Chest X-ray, PA view. Patient: 54 years old, sex F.
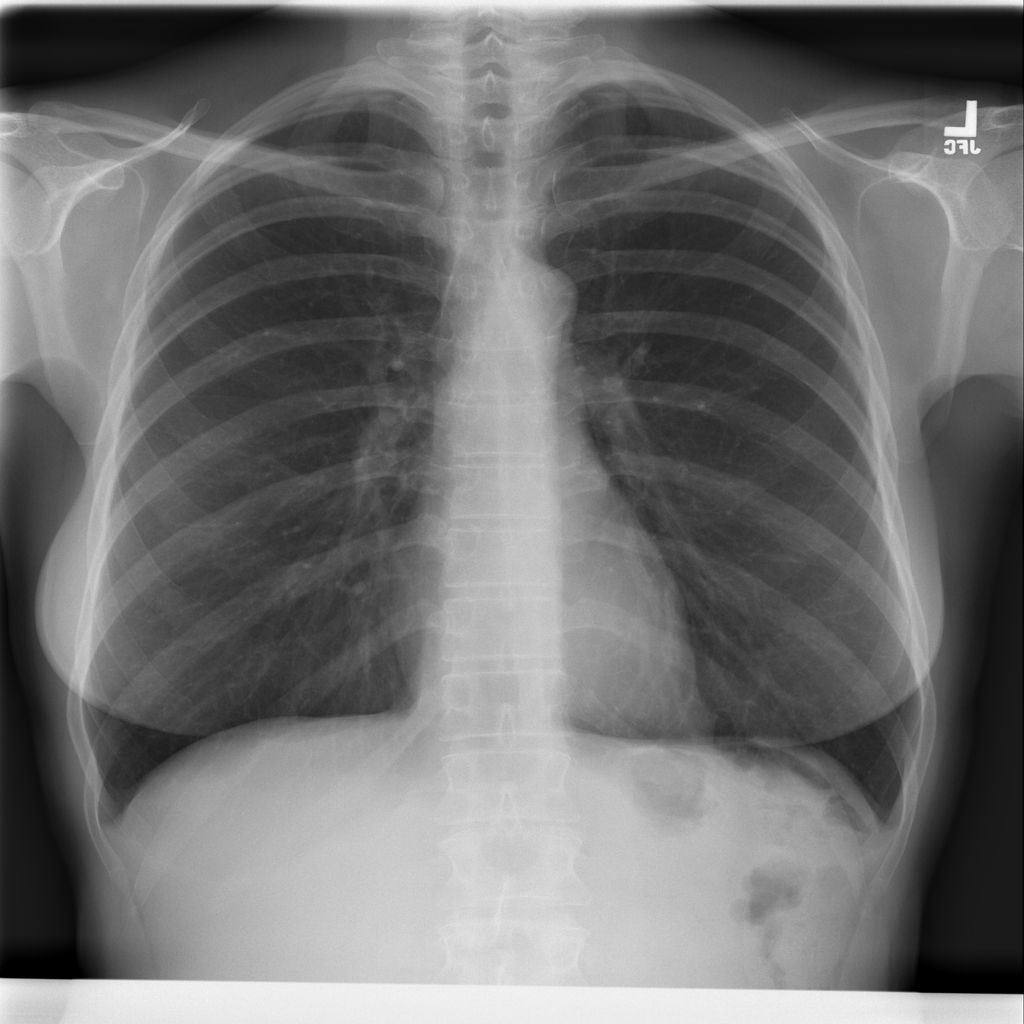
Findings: No Finding